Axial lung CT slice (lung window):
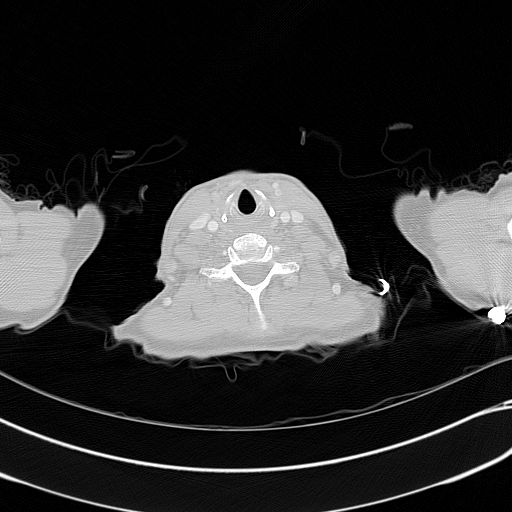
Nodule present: no